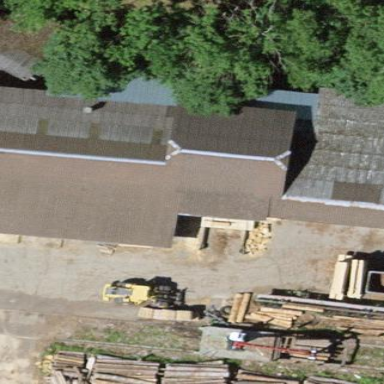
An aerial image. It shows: Building used as sawmill.